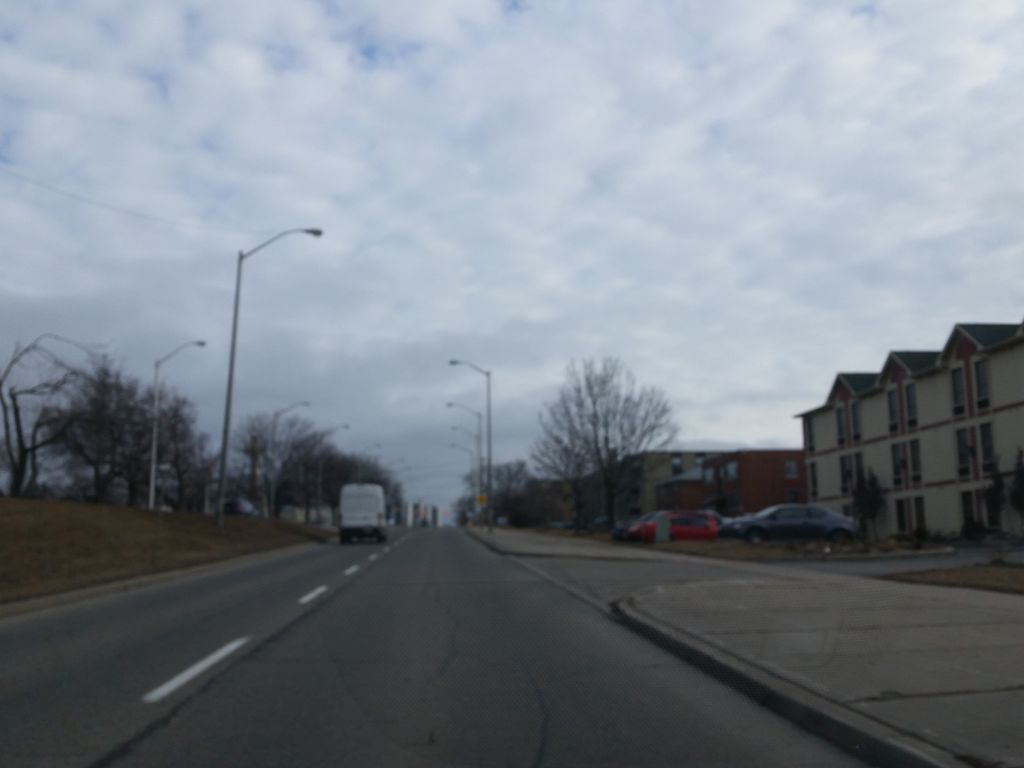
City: toronto